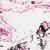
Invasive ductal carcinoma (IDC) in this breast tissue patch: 0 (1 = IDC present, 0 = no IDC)